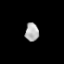
Tissue: lung
Cell type: Others
Senescence score: 0.2192
Nuclear area (px): 242
Mean DAPI intensity: 175.525